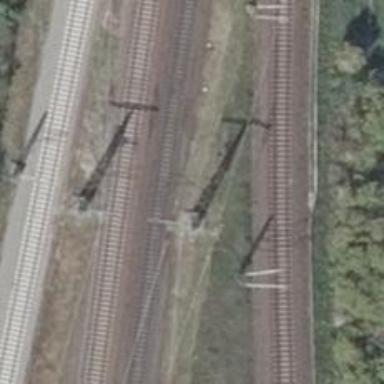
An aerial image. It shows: Power pole.